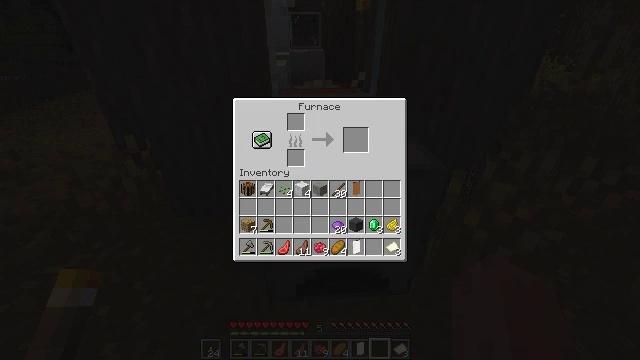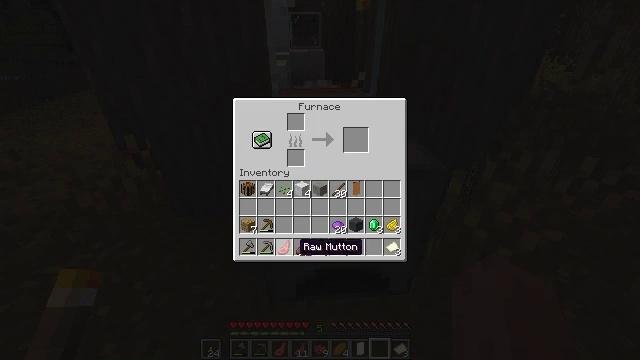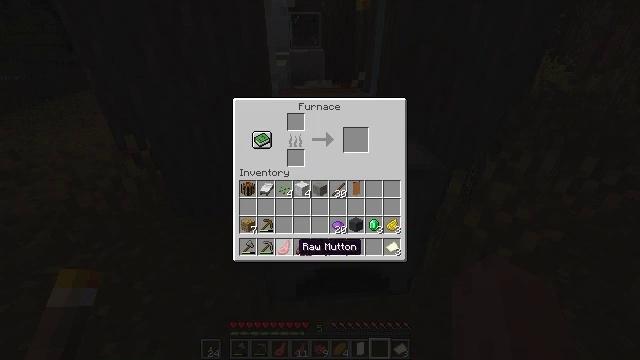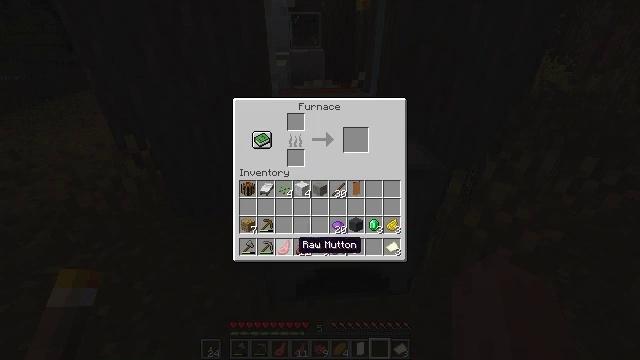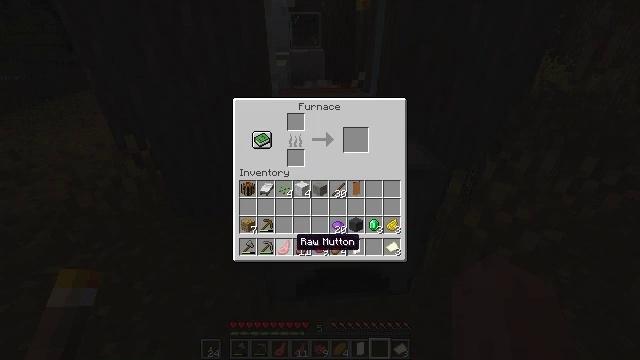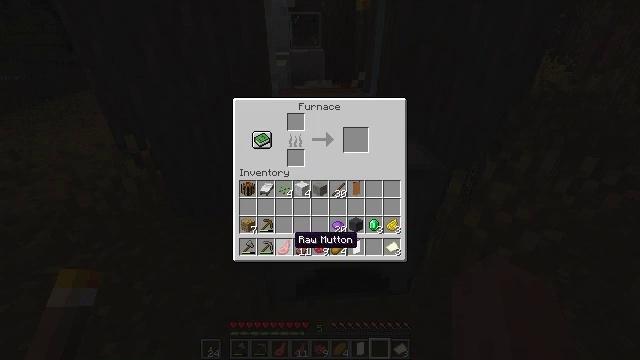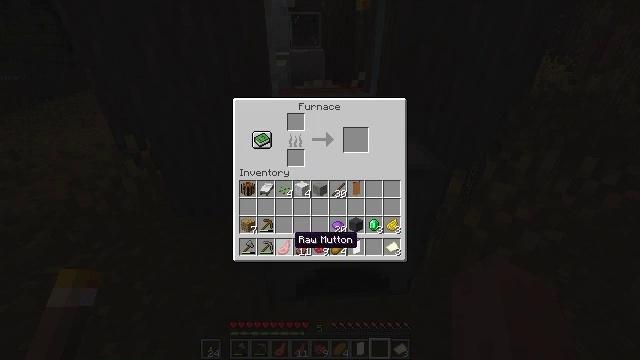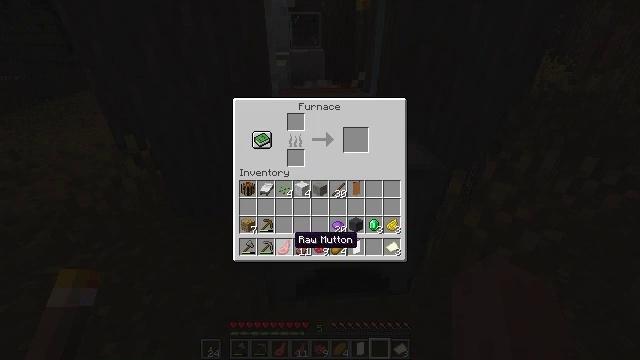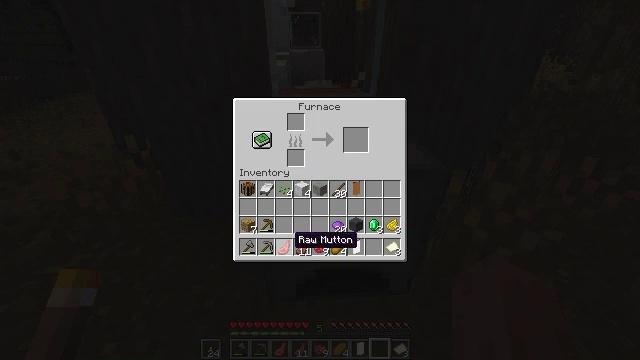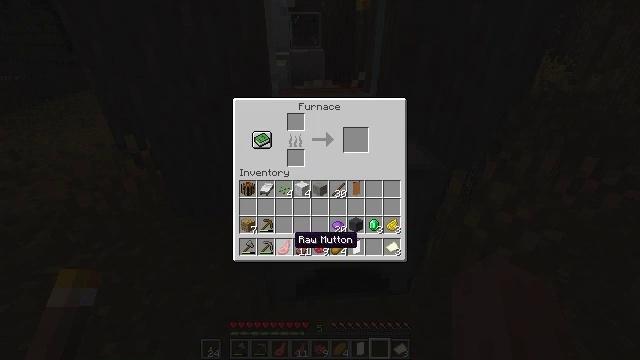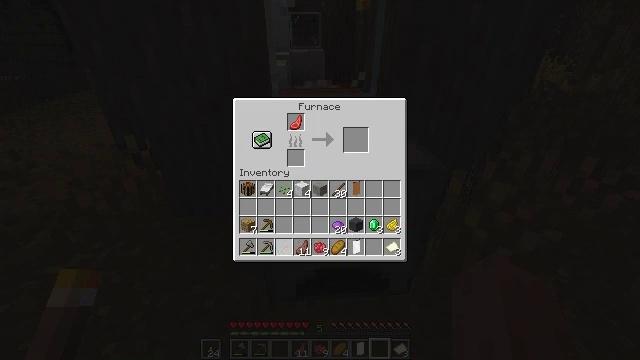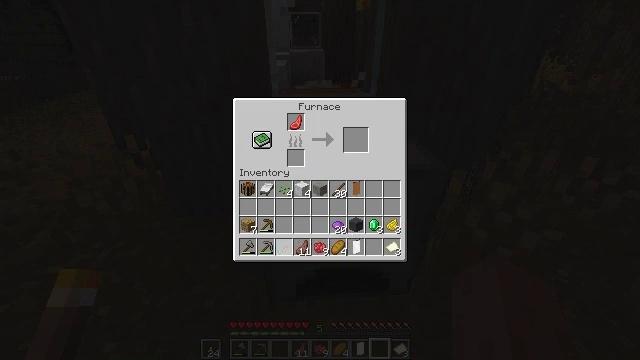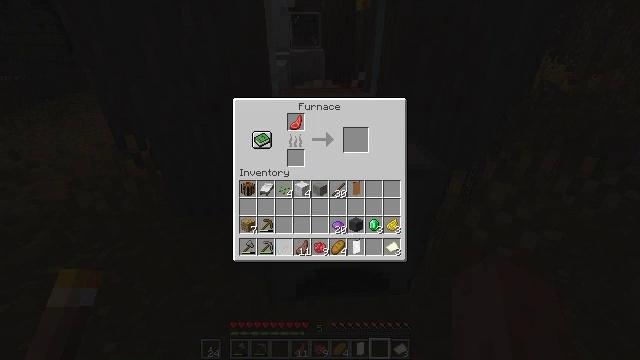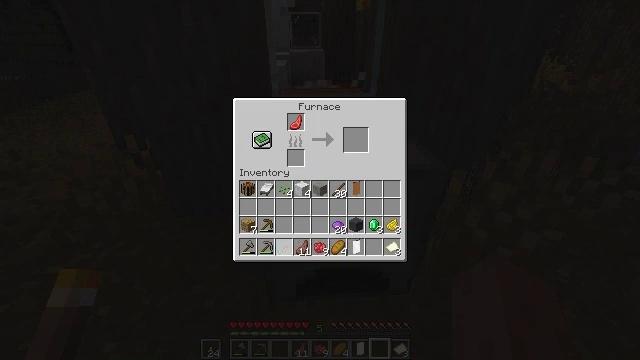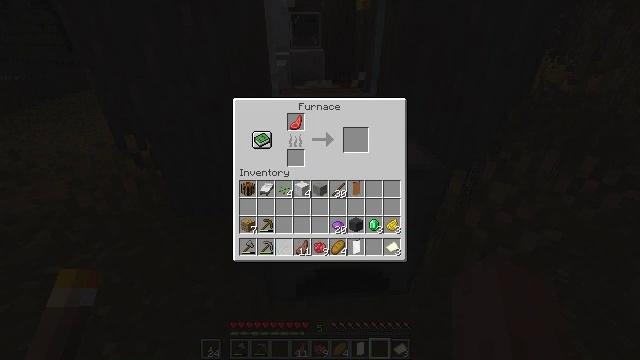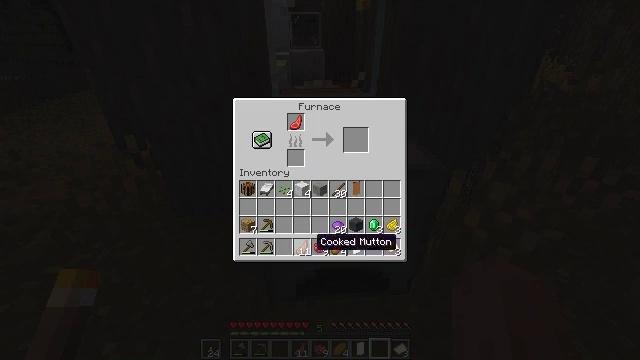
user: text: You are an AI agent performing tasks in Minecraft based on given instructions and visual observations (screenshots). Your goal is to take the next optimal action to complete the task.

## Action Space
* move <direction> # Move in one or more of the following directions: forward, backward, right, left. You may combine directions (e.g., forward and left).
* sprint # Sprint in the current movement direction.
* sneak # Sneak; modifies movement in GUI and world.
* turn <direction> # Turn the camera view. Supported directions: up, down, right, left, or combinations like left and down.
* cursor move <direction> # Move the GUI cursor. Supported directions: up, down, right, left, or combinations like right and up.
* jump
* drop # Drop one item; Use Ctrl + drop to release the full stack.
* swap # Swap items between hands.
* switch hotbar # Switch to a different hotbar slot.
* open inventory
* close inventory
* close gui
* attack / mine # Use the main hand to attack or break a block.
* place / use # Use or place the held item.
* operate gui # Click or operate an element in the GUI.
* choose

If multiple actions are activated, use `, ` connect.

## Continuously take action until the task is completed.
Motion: motion action
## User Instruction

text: Attack the brown wall banner to gather it.
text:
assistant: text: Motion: sneak
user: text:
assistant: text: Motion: sneak
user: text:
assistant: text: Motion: sneak
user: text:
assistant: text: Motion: sneak
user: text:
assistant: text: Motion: sneak
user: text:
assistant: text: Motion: sneak
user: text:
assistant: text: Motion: sneak
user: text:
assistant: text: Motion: sneak
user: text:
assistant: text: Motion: sneak
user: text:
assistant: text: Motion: sneak, operate gui
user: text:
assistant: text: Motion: sneak, operate gui
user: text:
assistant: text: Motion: sneak, operate gui
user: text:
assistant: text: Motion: sneak
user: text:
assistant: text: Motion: sneak
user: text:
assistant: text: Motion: sneak, cursor move right
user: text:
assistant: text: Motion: sneak, cursor move right
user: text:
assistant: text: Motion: sneak, cursor move right
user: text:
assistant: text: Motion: sneak
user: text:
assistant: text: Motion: no_op
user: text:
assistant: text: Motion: cursor move left
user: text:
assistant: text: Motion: cursor move left
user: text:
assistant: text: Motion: no_op
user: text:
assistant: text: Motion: no_op
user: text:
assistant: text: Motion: no_op
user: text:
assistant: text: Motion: no_op
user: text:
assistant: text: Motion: no_op
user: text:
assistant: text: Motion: no_op
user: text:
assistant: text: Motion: no_op
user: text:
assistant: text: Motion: cursor move right
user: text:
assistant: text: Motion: cursor move right